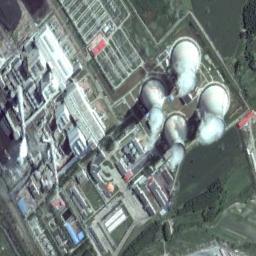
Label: thermal_power_station